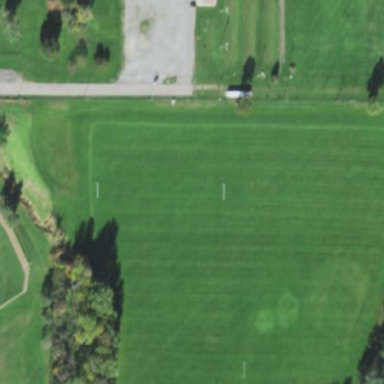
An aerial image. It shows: Soccer pitch for outdoor sports and leisure activities.